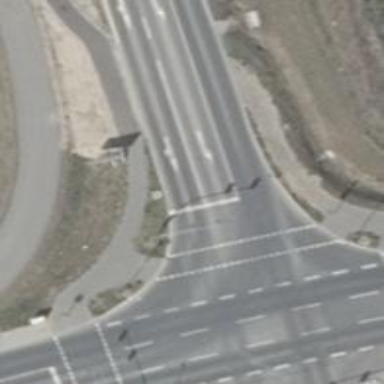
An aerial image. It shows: Secondary road with asphalt surface and lane markings.